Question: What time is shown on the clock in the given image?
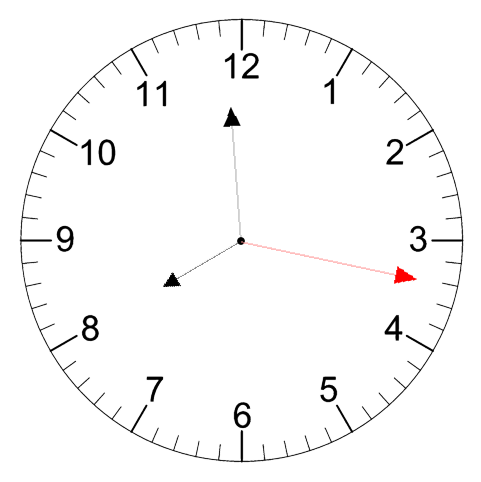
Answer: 07:59:17